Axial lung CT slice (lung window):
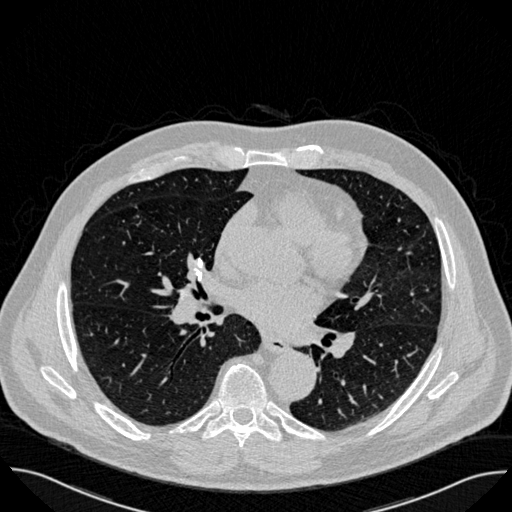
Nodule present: no